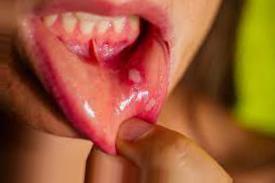
Condition: Mouth Ulcer